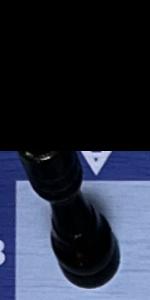
Label: Rook_Black